Question: ---
Let's say I have the following vertices:
'''
const VERTEX World::vertices[ 4 ] = {
{ -960.0f, -600.0f, 0.0f, 0.0f, 0.0f, -1.0f, 0.0f, 0.0f }, // side 1 screen coordinates centred
{ 960.0f, -600.0f, 0.0f, 0.0f, 0.0f, -1.0f, 1.0f, 0.0f },
{ -960.0f, 600.0f, 0.0f, 0.0f, 0.0f, -1.0f, 0.0f, 1.0f },
{ 960.0f, 960.0f, 0.0f, 0.0f, 0.0f, -1.0f, 1.0f, 1.0f }
};
'''
You may have guessed that 960 * 2 is 1920.. which is the width of my screen and same goes for 600 * 2 being 1200.
These vertices represent a rectangle that will fill up my ENTIRE screen where the origin is in the centre of my screen.
---
---
So up until now, I have been using an Orthographic view without a projection:
'''
matView = XMMatrixOrthographicLH( Window::width, Window::height, -1.0, 1.0 );
'''
Any matrix that was being sent to the screen was multiplied by matView and it seemed to work great. More specifically, my image; using the above vertices array, fit snugly in my screen and was 1:1 pixels to its original form.
... and I just realised i'm going to need some projection... so I prepared this little puppy:
'''
XMVECTOR vecCamPosition = XMVectorSet( 0.0f, 0.0f, -1.0f, 0 ); // I did try setting z to -100.0f but that didn't work well as I can't scale it back any more... and it's not accurate to the 1:1 pixel I want
XMVECTOR vecCamLookAt = XMVectorSet( 0.0f, 0.0f, 0.0f, 0.0f );
XMVECTOR vecCamUp = XMVectorSet( 0.0f, 1.0f, 0.0f, 0.0f );
matView = XMMatrixLookAtLH( vecCamPosition, vecCamLookAt, vecCamUp );
matProjection = XMMatrixPerspectiveFovLH(
XMConvertToRadians( 45 ), // the field of view
Window::width / Window::height, // aspect ratio
1.0f, // the near view-plane
100.0f ); // the far view-plan
'''
You may already know what the problem is... but if not, I have just set my field of view to 45 degrees.. this'll make a nice perspective and do 3d stuff great, but my vertices array is no longer going to cut the mustard...
I was thinking that I need to do some scaling to the output matrix to scale the huge coordinates back down to the respective size my fov and screen aspect is now asking for.
---
---
I'm trying to avoid changing every single objects vertices array to a rough scaled prediction of what the original image would look like in world space.
---

---
---
I just wanted to clarify what kind of matrix operations I am currently doing to the world and then how I render using those changes... so this is me doing some translations on my big old background image:
'''
// flipY just turns the textures back around
// worldTranslation is actually the position for the background, so always 0,0,0... as you can see 0.5 was there to make sure I ordered things that were drawn correctly when using orthographic
XMMATRIX worldTranslation = XMMatrixTranslation( 0.0f, 0.0f, 0.5f );
world->constantBuffer.Final = flipY * worldTranslation * matView;
// My thoughts are on this that somehow I need to add a scaling to this matrix...
// but if I add scaling here... it's going to mean every other game object
// (players, enemies, pickups) are going to need to be scaled... and really I just want to
// have to scale the whole lot the once.. right?
'''
And finally this Is where it is drawn to the screen:
'''
// Background
d3dDeviceContext->PSSetShaderResources( 0, 1, world->textures[ 0 ].GetAddressOf( ) ); // Set up texture of background
d3dDeviceContext->IASetVertexBuffers( 0, 1, world->vertexbuffer.GetAddressOf( ), &stride, &offset ); // Set up vertex buffer (do I need the scaling here?)
d3dDeviceContext->IASetPrimitiveTopology( D3D11_PRIMITIVE_TOPOLOGY_TRIANGLELIST ); // How the vertices be drawn
d3dDeviceContext->IASetIndexBuffer( world->indexbuffer.Get( ), DXGI_FORMAT_R16_UINT, 0 ); // Set up index buffer
d3dDeviceContext->UpdateSubresource( constantbuffer.Get( ), 0, 0, &world->constantBuffer, 0, 0 ); // set the new values for the constant buffer
d3dDeviceContext->OMSetBlendState( blendstate.Get( ), 0, 0xffffffff ); // DONT FORGET IF YOU DISABLE THIS AND YOU WANT COLOUR, * BY Color.a!!!
d3dDeviceContext->DrawIndexed( ARRAYSIZE( world->indices ), 0, 0 ); // draw
'''
and then what I have done to apply my matProjection which has supersized all my vertices
'''
world->constantBuffer.Final = flipY * worldTranslation * matView * matProjection; // My new lovely projection and view that make everything hugeeeee... I literally see like 1 pixel of the background brah!
'''
<URL>
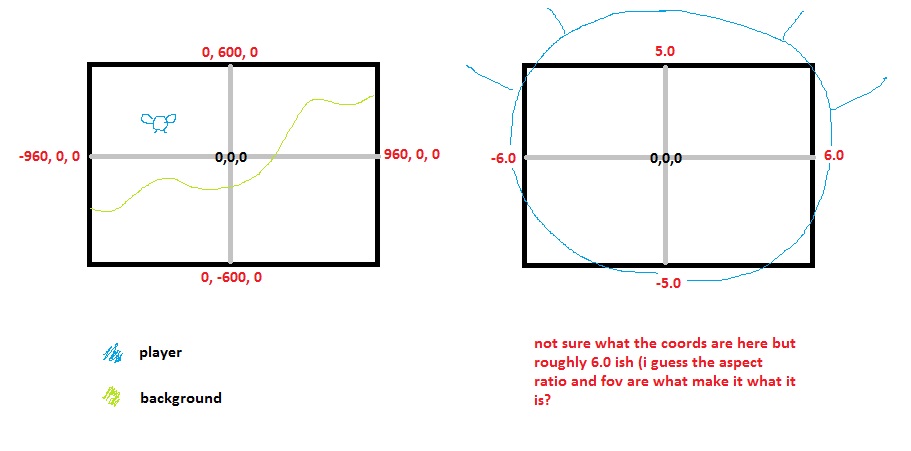
Answer: its me again. Let me try to clear a few things up
Here is a little screenshot from an editor of mine:

I have edited in little black boxes to illustrate something. The axis circles you see around the objects are rendered at the same size. However, they are rendered through a perspective projection. As you can see, the one on the far left is something like twice as large as the one in the center. This is due purely to the nature of a projection like that. If this is unacceptable, you must use a non-perspective projection.
The only way it is possible to maintain a '1:1' ratio of screenspace to uv space is to have the object rendered at 1 pixel on screen per 1 pixel on texture. There is nothing more to it than that. However, what you can do is change your texture filter options. Filter options are designs for rendering non '1:1' ratios. For example, the code:
'''
glTexParameteri(GL_TEXTURE_2D, GL_TEXTURE_MAG_FILTER, GL_NEAREST);
glTexParameteri(GL_TEXTURE_2D, GL_TEXTURE_MIN_FILTER, GL_NEAREST);
'''
Tells opengl: "If you are told to sample a pixel, don't interpolate anything. Just take the nearest value on the texture and paste it on the screen.
'''
glTexParameteri(GL_TEXTURE_2D, GL_TEXTURE_MAG_FILTER, GL_LINEAR);
glTexParameteri(GL_TEXTURE_2D, GL_TEXTURE_MIN_FILTER, GL_LINEAR);
'''
This code, however, does something much better: it interpolates between pixels. I think this may be what you want, if you aren't already doing it.
These pictures (taken from <URL> show this:
Nearest:

Linear:

Here is what it comes down to. You request that:
> What must I do to use the vertices array as it is (1:1 pixel ratio to the original image size) while still allowing 3d stuff to happen like have a fly fly around the screen and rotate and go closer and further into the frustrum etc...
What you are requesting is by definition not possible, so you have to look for alternative solutions. I hope that helps somewhat.